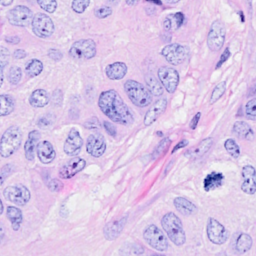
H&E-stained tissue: Breast